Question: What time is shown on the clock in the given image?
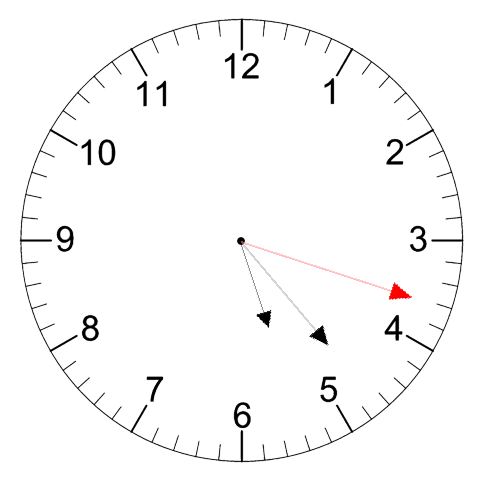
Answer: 05:23:18